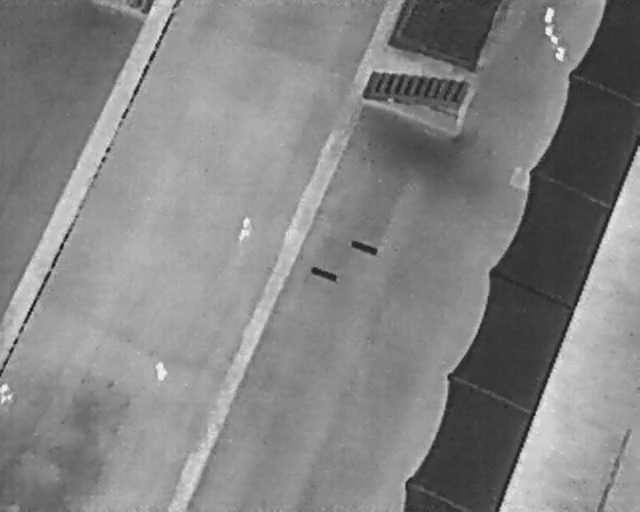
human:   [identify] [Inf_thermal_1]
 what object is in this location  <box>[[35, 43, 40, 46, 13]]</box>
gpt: <ref>1 large person at the center</ref>